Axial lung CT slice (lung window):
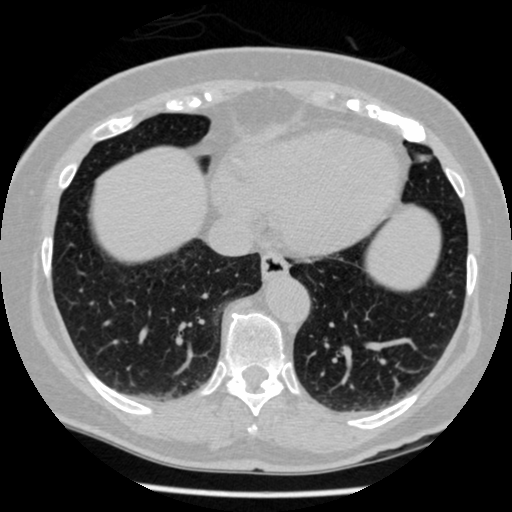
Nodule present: no